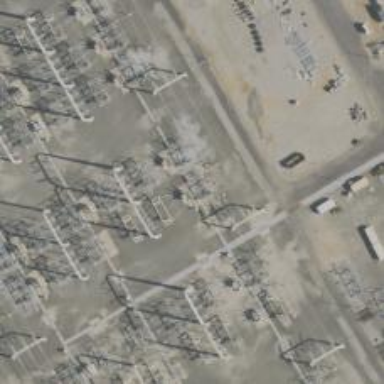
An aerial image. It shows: Switch for power supply.